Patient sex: F
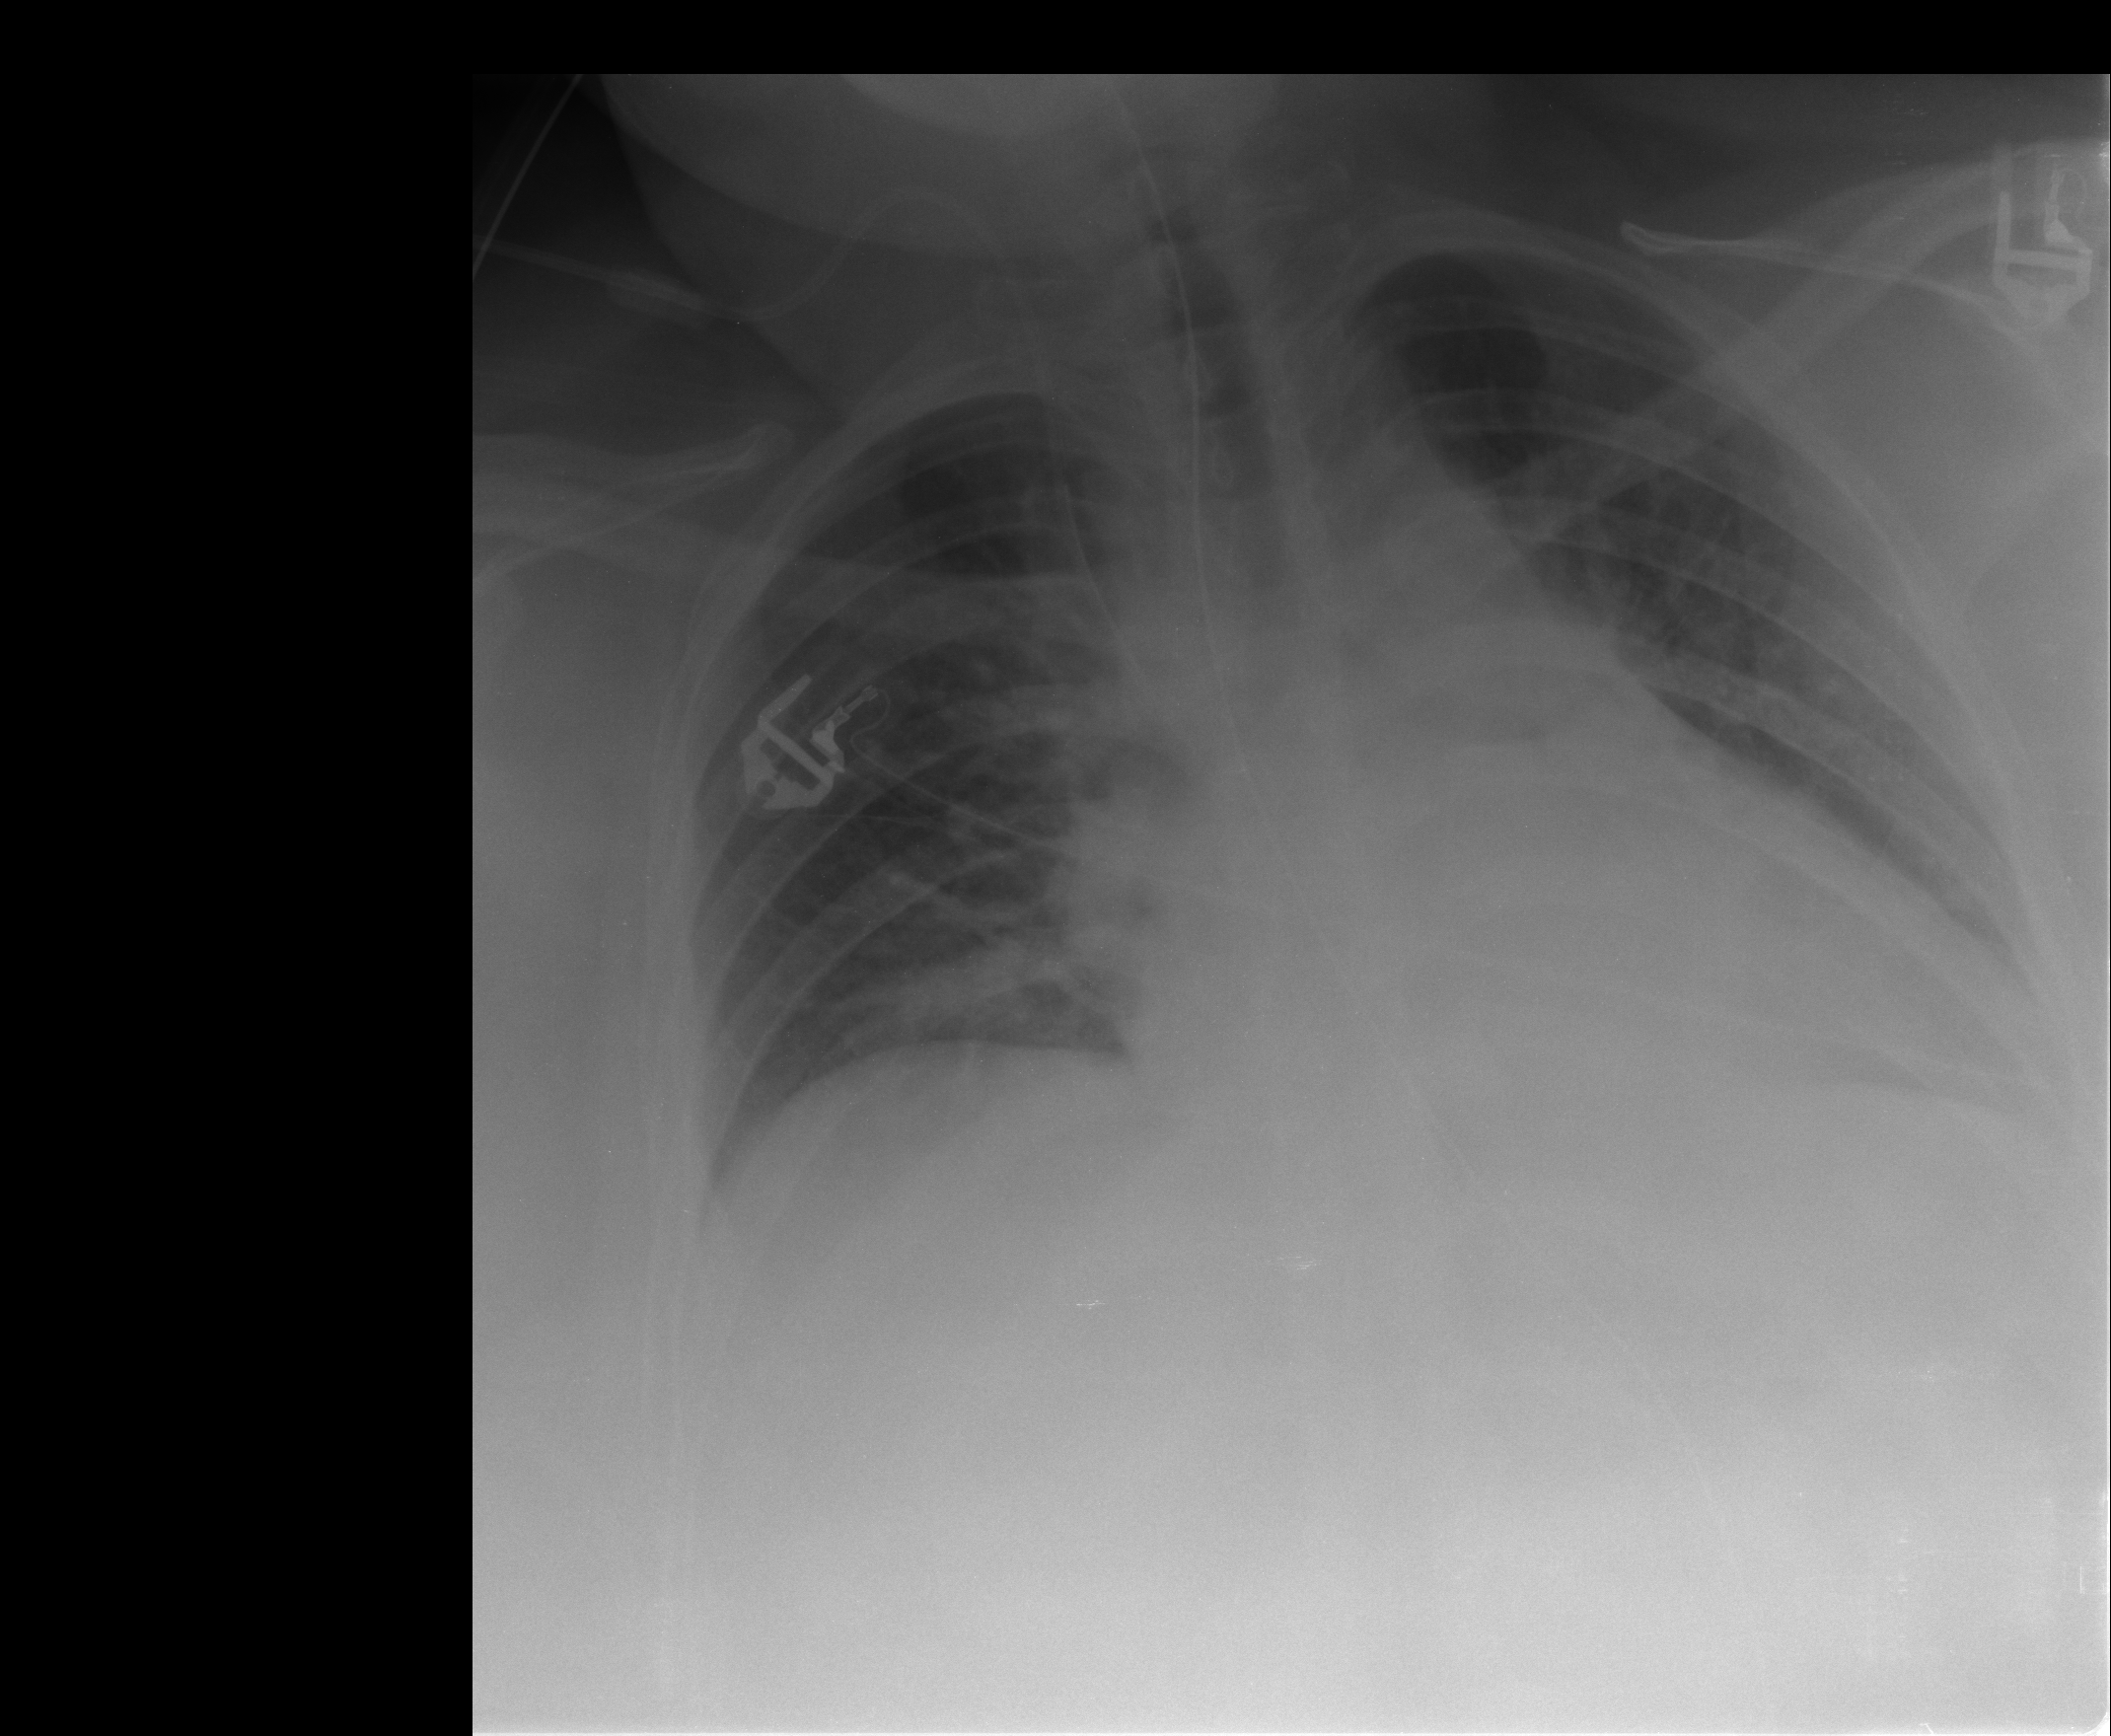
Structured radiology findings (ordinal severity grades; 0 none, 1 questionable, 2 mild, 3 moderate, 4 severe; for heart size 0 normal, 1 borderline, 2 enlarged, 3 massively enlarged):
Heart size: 2
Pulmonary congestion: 1
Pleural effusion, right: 0
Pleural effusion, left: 1
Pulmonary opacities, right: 0
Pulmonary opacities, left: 0
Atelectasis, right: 2
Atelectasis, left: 2